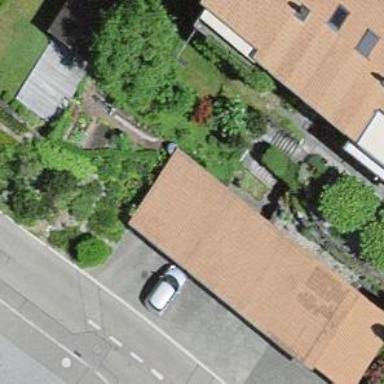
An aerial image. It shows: Garage.